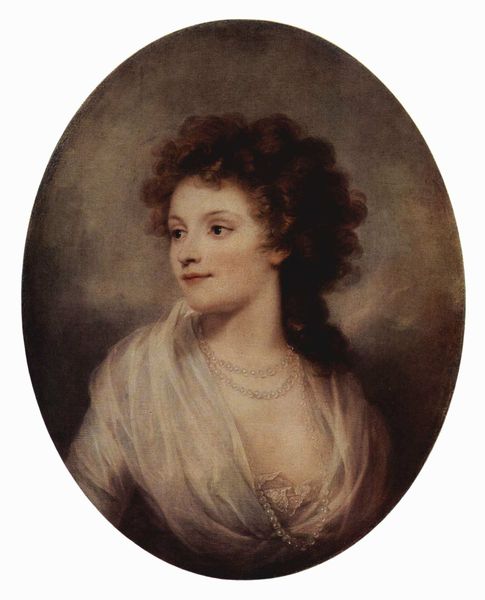
Titel: Porträt der Charlotte Sophie Mannteufel, Oval
Künstler: Josef Grassi
Standort: Sankt Petersburg
Institution: Eremitage
Schlagwörter: dunkel, gemälde, haut, schatten, umhang, weiß, mädchen, ausschnitt, braun, busen, frau, frisur, grau, haar, hell, hintergrund, kleid, kreide, licht, mund, nase, ohr, pastell, profil, schmuck, schwarz, stirn, ölbild, blick, dame, schleier, tuch, malerei, jung, augen, blass, bluse, falten, gesicht, kragen, rahmen, bildnis, hals, portrait, porträt, öl, gewand, haare, mantel, stoff, adel, klassizismus, augenbrauen, brustbild, dekollete, hübsch, kinn, lippen, locke, locken, ohren, perle, perlen, prinzessin, rosa, seide, zart, oval, rund, lächeln, wangen, tüll, kette, oil, red, white, women, aristocracy, black, collar, dark, dress, face, female, france, gray, grey, hair, lace, lady, nose, old, painting, weiblich, woman, büste, gown, looking, picture, pink, brown, junge, verträumt, perlenkette, stola, ohrläppchen, medaillon, links, geld, portait, portrai, profile, halbprofil, silver, classic, clouds, man, wach, background, ear, girl, head, red hair, young, sinnlich, child, eyes, light, side, weich, bust, chin, mouth, french, romantic, decoltee, curls, necklace, smile, lied, drape, satin, human, brown hair, clothes, neck, harr, beauty, circle, eye, lieb, breasts, chest, lips, pale, pearl, pearl necklace, pearls, feminin, shadows, vignette, cheek, rich, ruhm, tan, forehead, round, kid, royalty, left, medaillo, potrait, es hängt, image, self, brsun, bosom, jewelry, cream, schon, young woman, sympatisch, 19th century, three-quarter, wealth, brunette, 18th century, curly hair, brows, curly, protrait, jaw, necklet, noes, georgian, stole, beads, wrap, curles, chick, pendent, artistocrat, translucent, fichu, curly hai, jawline, perls, gauze, loosefitting, brown hairs, strands, concubine, ova